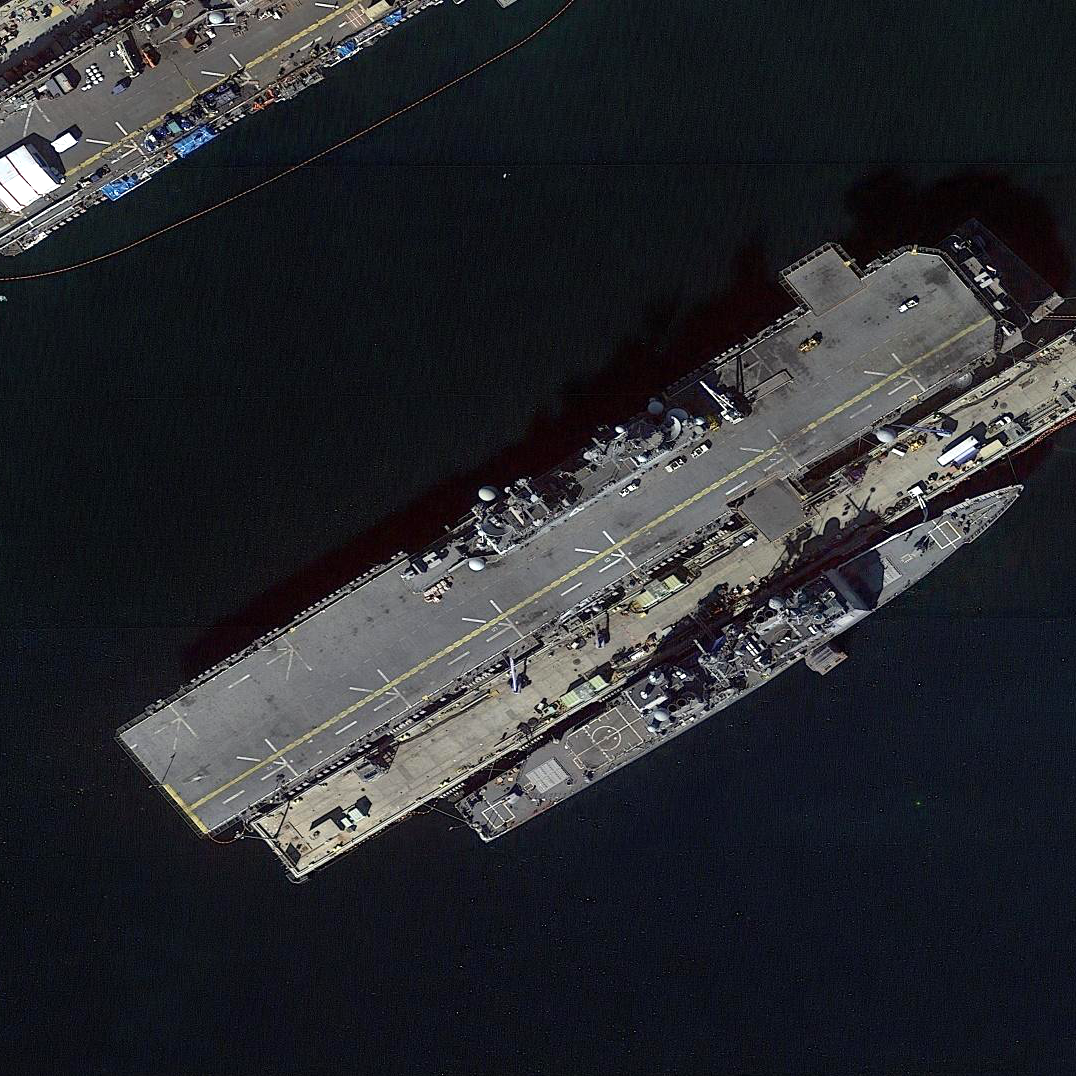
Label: assault